Question: I have a correlation matrix and want to obtain a heat map from cold (negative correlations) to red (positive correlations), with white being 0 correlations.
Now, the heatmap command seems to somehow average, even if I say 'scale=none', meaning that the average correlation is portrayed as white (which, in my case, is 0.2, meaning that all 0 correlations are slightly blue).
Can you help me fix this? Thank you
'''
library(stats)
library(gplots)
library(RColorBrewer)
heatmap(graph.g,Colv = NA, Rowv=NA, revC=T, scale='none',
xlab= "IDS-C30 symptoms", main = "Heatmap of glasso associations",
col = rev(brewer.pal(11,"RdBu")))
'''

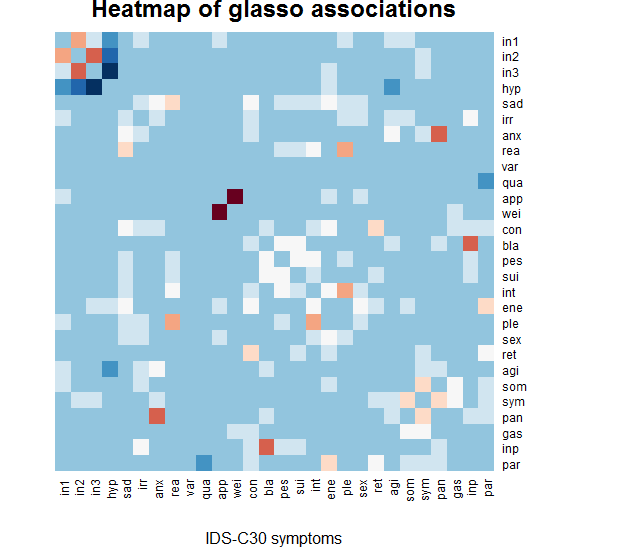
Answer: For correlation matrix you can also use <URL>' functions.
'''
library(corrplot)
library(corrgram)
library(ggplot2)
library(reshape2)
corrplot(cor(mtcars))
corrplot(cor(mtcars), method="color")
corrgram(cor(mtcars))
corrgram(cor(mtcars), lower.panel=panel.shade,
upper.panel=panel.pie)
p <- ggplot(melt(cor(mtcars)), aes(x=Var1, y=Var2, fill=value))
p + geom_tile() + scale_fill_gradient2(midpoint=0, limits=c(-1, 1))
'''